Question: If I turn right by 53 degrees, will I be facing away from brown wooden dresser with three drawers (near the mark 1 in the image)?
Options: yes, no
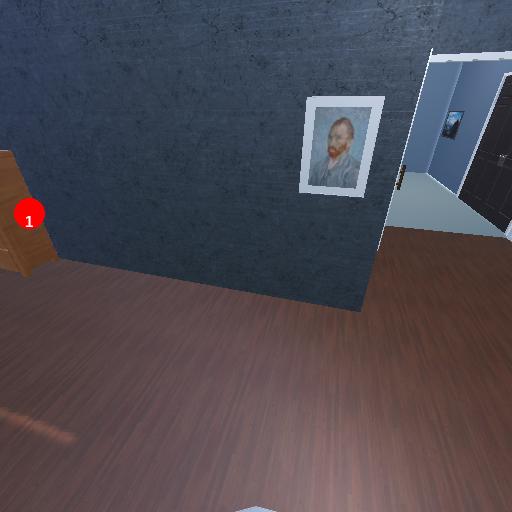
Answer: yes